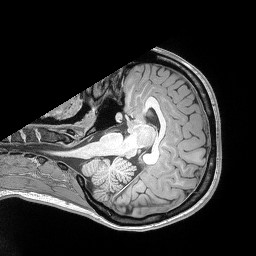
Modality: T1w
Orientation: axial
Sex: female